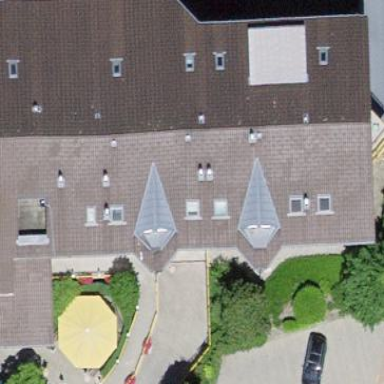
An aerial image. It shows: Nursing home building.